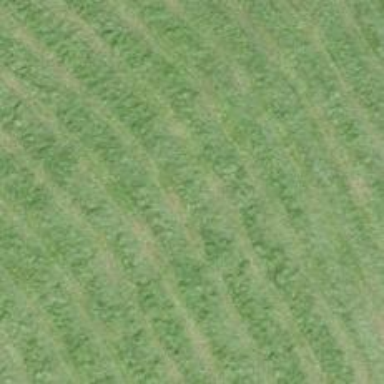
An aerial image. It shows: Grassy path.